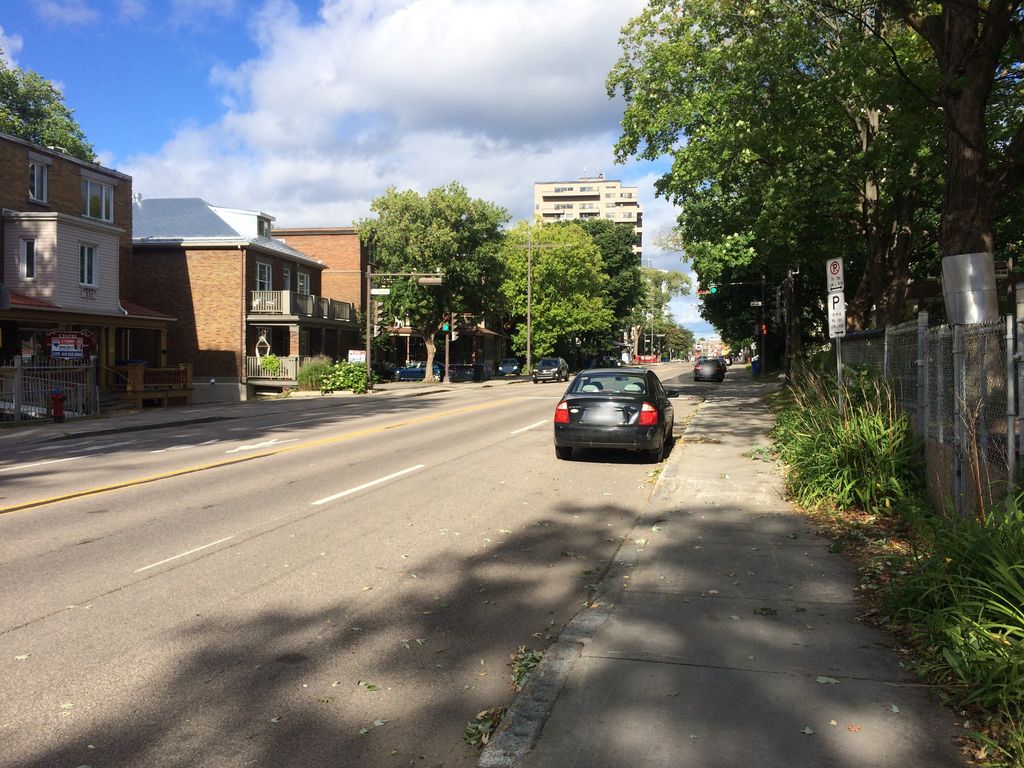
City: quebec_city